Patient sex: M
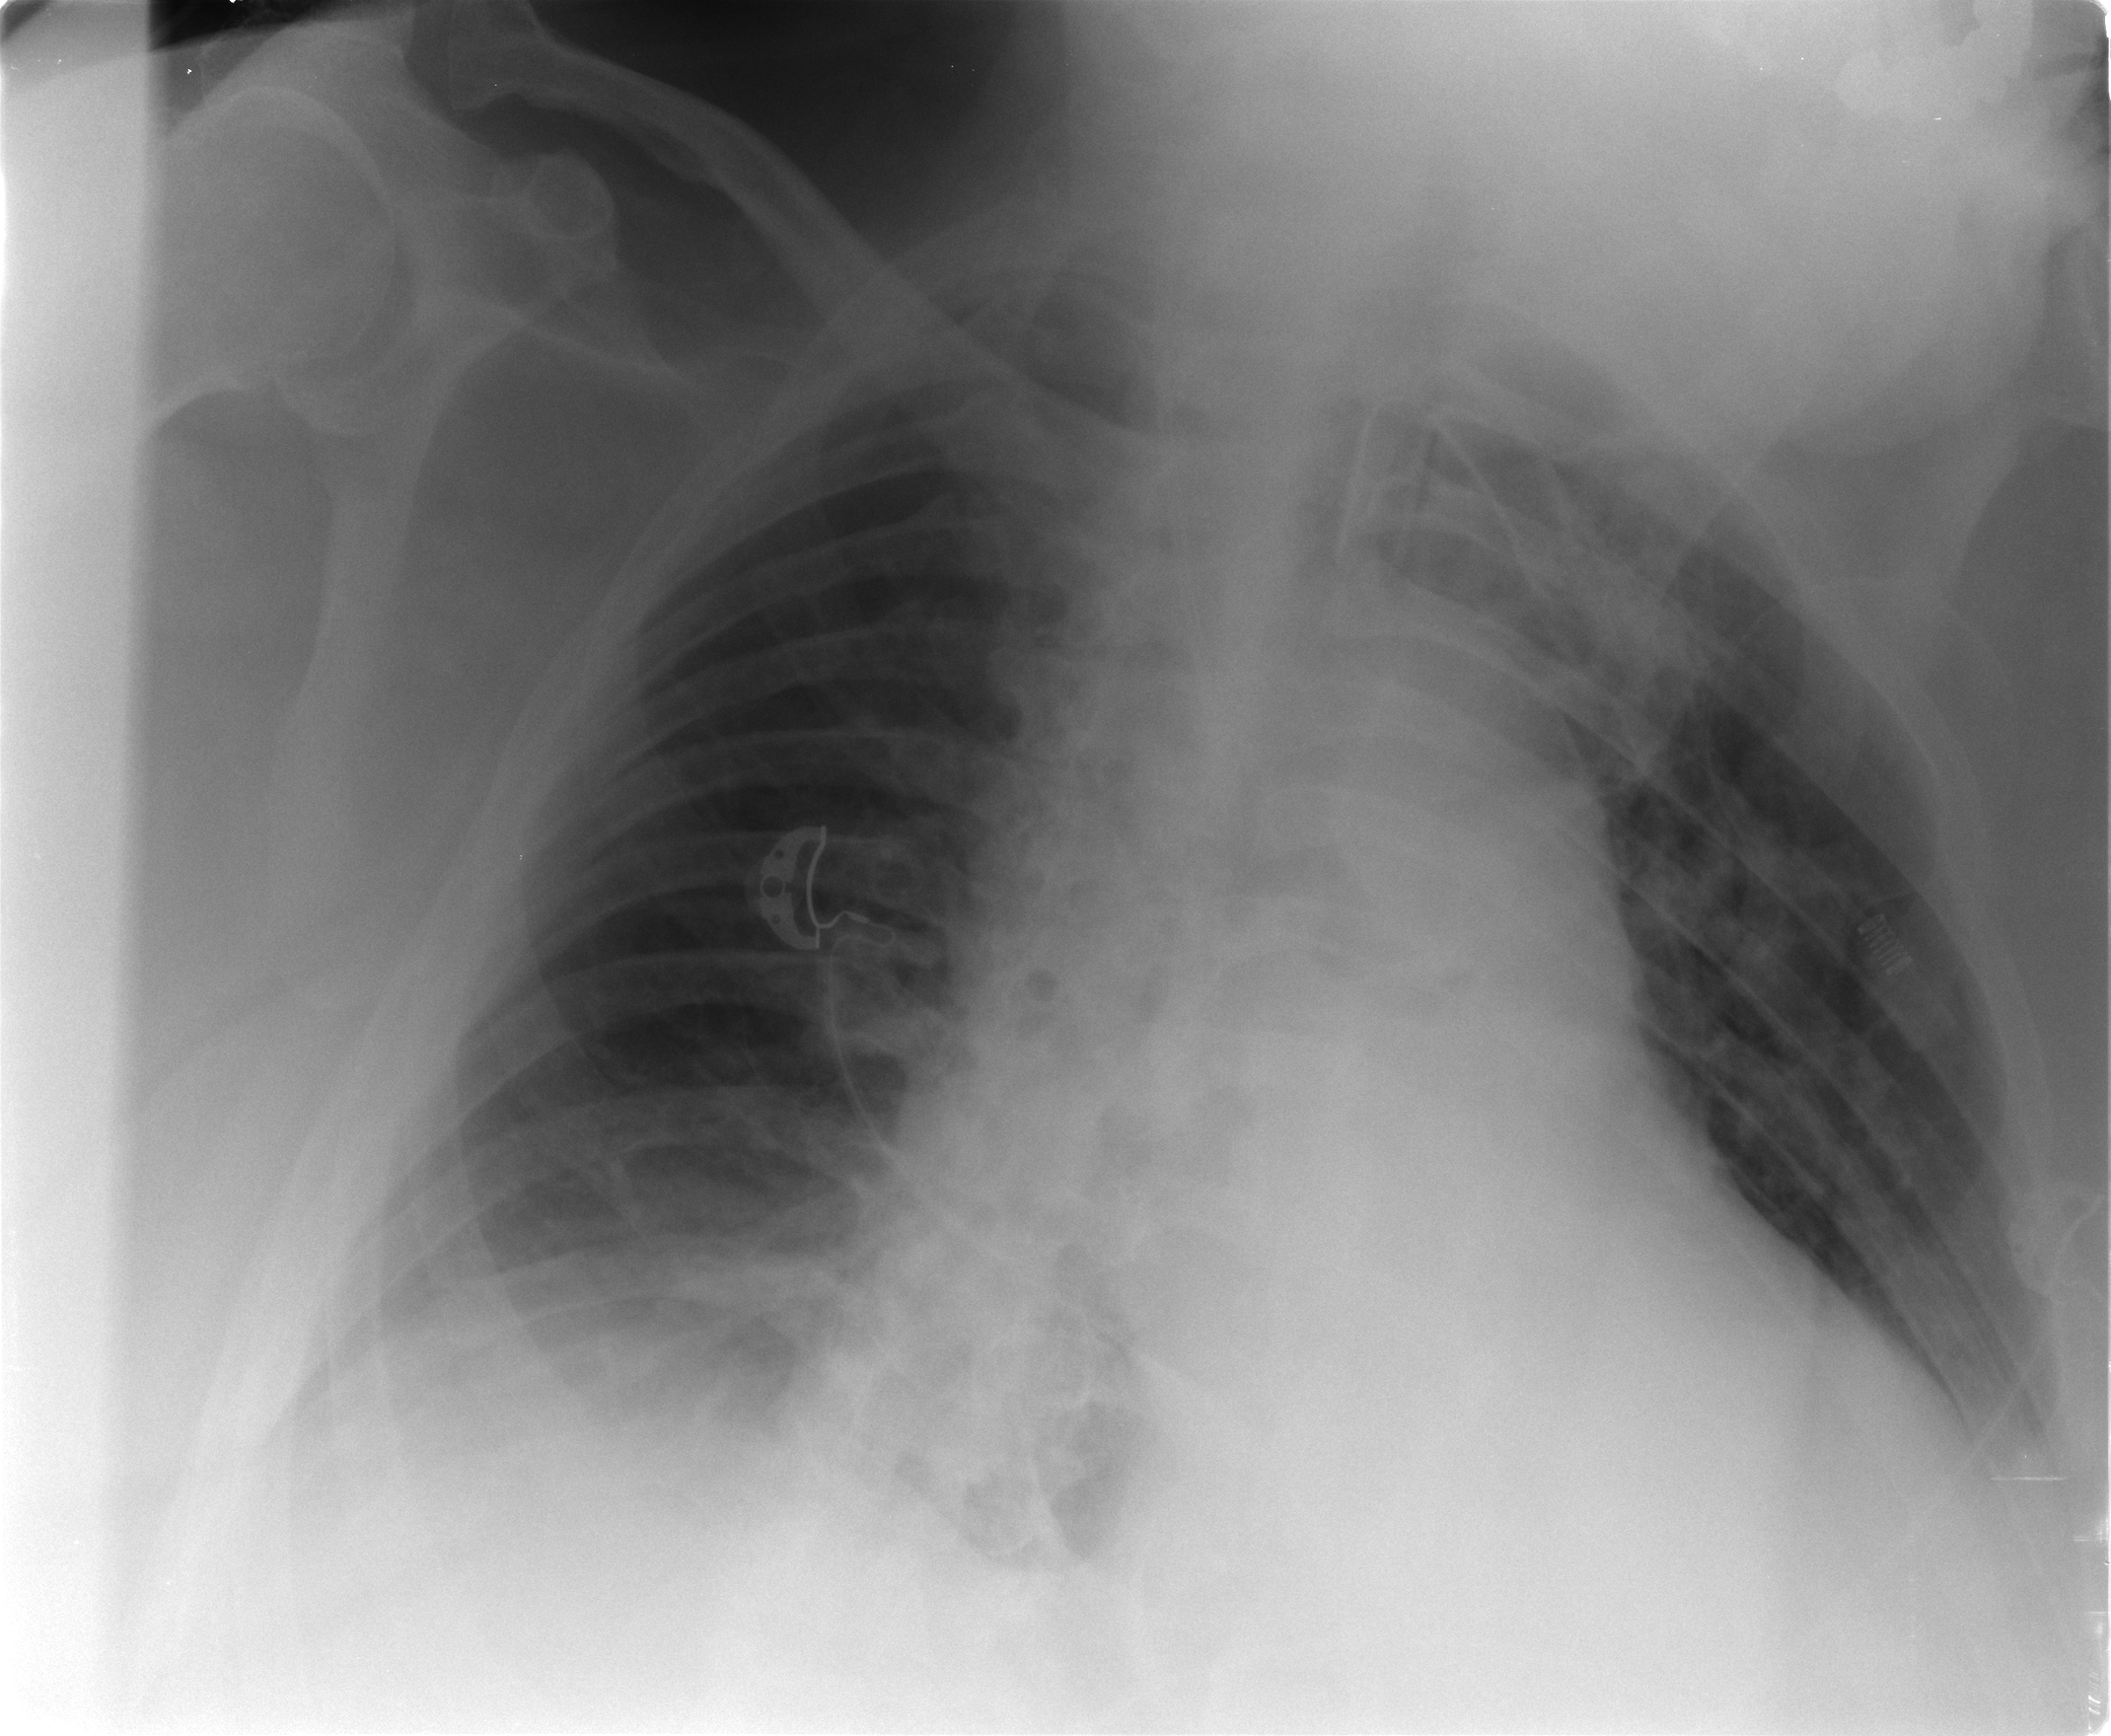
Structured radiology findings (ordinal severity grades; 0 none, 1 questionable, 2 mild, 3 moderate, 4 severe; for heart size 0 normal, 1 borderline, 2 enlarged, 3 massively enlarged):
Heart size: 2
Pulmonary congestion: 3
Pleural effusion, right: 2
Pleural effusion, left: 1
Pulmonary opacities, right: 1
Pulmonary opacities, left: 0
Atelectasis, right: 2
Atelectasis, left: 1